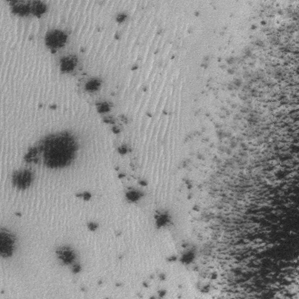
Label: frost